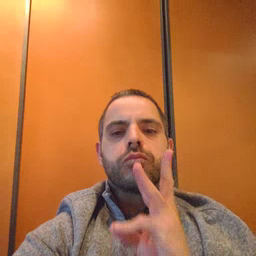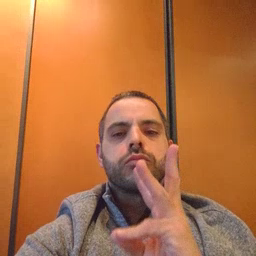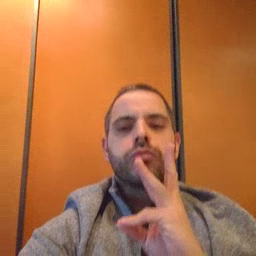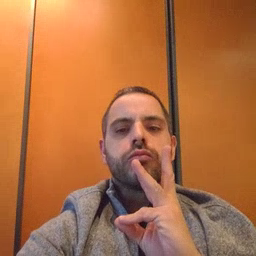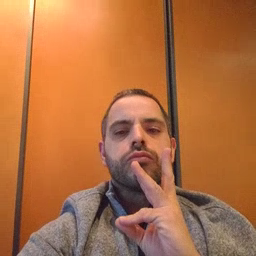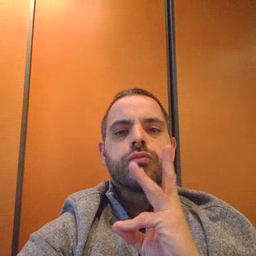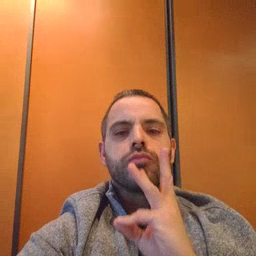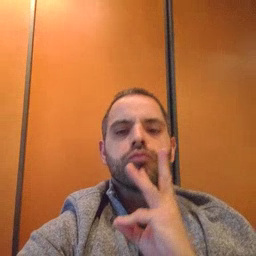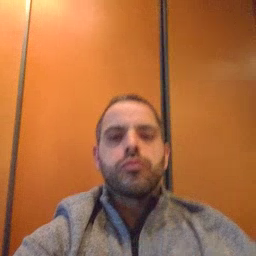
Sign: water